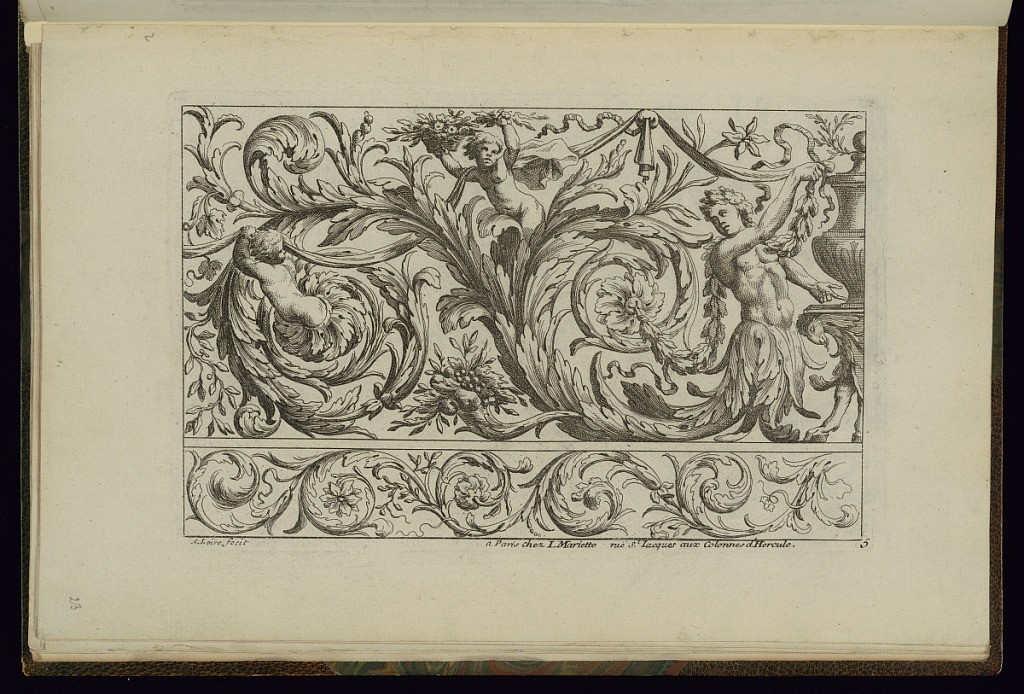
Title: Two Frieze Designs
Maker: Alexis Loir, French, 1640 - 1713
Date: ca.1660–1716
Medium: Etching on paper
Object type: Print
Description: Two horizontal frieze designs with foliate scrolls, scrolling leaves (rinceaux), putti, male figure, basket of flowers, rosettes, festoons of leaves, ribbons, cornucopia of fruit, and a lidded vase or urn. The plate is numbered and signed.